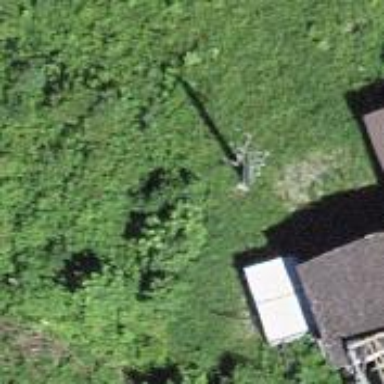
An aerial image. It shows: Power pole.